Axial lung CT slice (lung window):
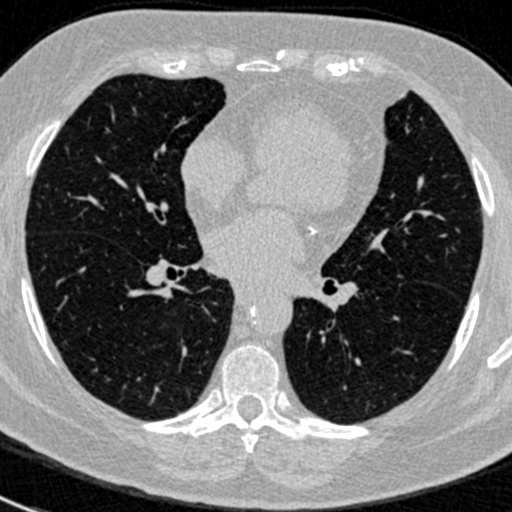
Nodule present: no